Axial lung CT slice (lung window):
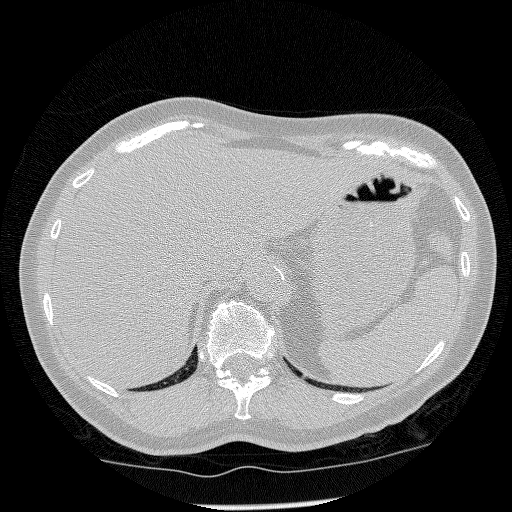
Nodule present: no